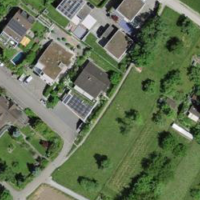
EUNIS habitat code: 24
Species observed at this site:
Medicago sativa